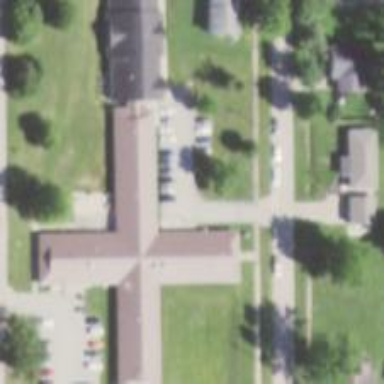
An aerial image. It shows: Nursing home.